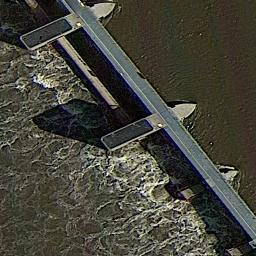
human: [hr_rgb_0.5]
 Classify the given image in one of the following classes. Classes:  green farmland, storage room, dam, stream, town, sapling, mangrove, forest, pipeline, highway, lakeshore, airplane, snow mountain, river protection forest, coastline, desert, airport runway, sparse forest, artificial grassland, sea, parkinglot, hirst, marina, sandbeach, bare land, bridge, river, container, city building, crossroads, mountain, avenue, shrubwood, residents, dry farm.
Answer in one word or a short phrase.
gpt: dam